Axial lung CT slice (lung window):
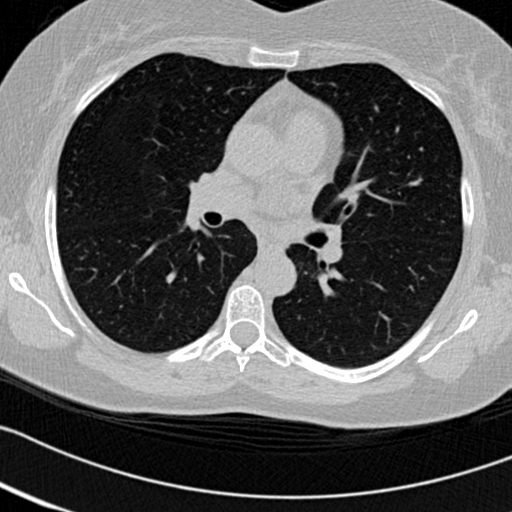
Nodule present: no